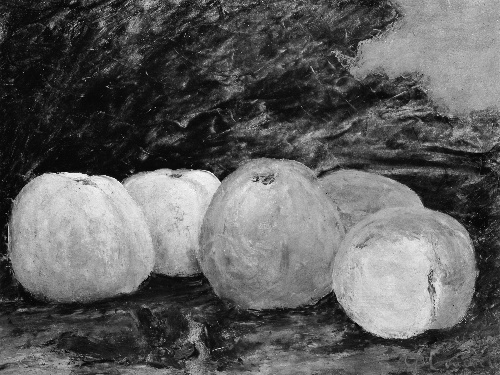
Title: Apples
Artist: Gustave Courbet
Artist bio: French, second half 19th century
Object type: Painting
Classification: Paintings
Medium: Oil on canvas
Dimensions: 13 x 17 3/8 in. (33 x 44.1 cm)
Department: European Paintings
Credit line: H. O. Havemeyer Collection, Bequest of Mrs. H. O. Havemeyer, 1929
Accession year: 1929
Repository: Metropolitan Museum of Art, New York, NY
Tags: Apples